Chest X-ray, PA view. Patient: 38 years old, sex M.
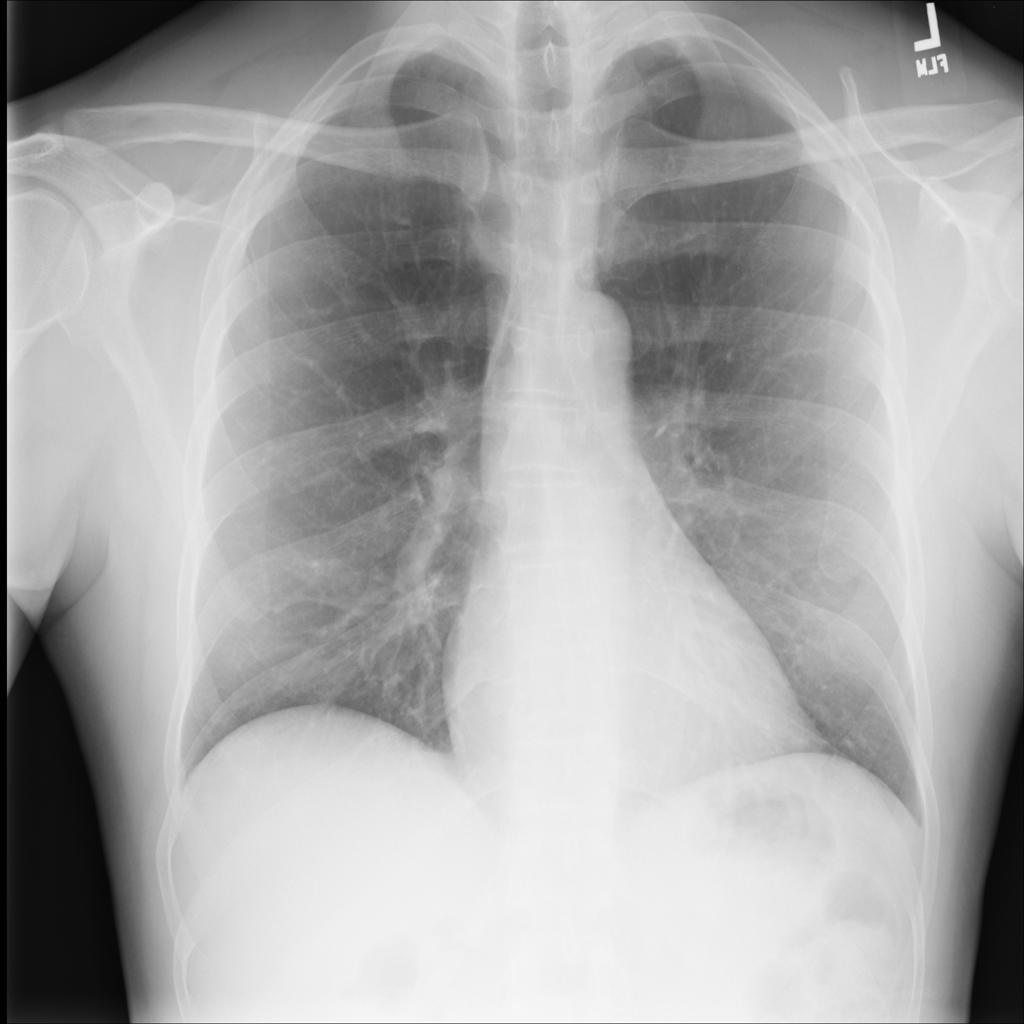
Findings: No Finding